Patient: sex F, age 76
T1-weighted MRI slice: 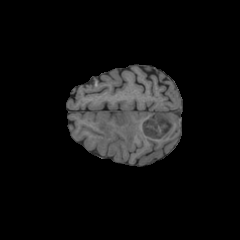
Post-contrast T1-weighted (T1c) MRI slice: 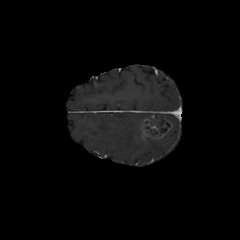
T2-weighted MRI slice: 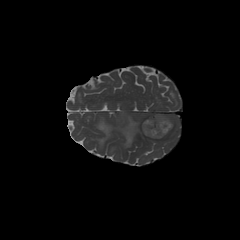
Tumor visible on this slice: yes
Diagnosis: Glioblastoma, IDH-wildtype
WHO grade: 4